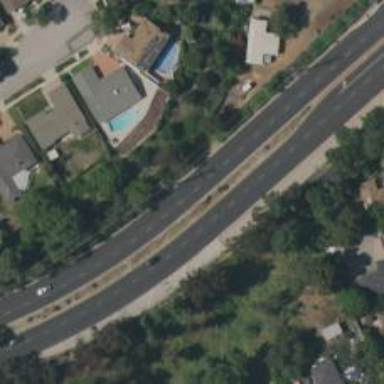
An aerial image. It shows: Asphalt road classified as primary highway.